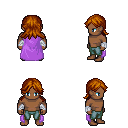
a pixel art fantasy rpg character, male body template, human, dark skin, lavender cape, teal pants, brunette loose hair, white cloth bandages, four views (front, back, left, right), 2x2 character sprite sheet, small pixel art, hard edges, no anti-aliasing